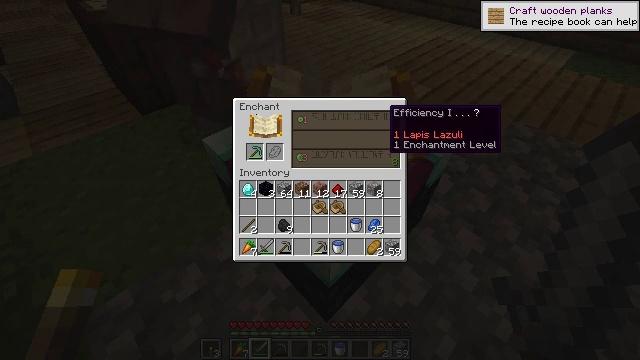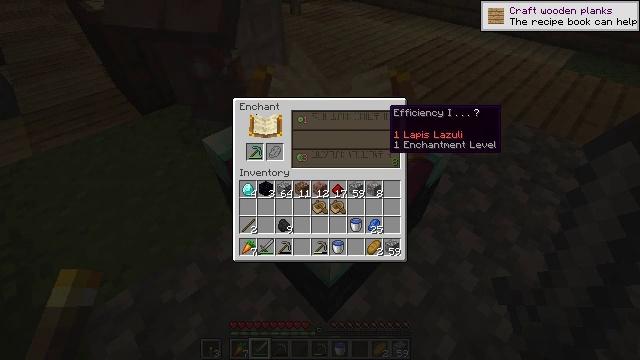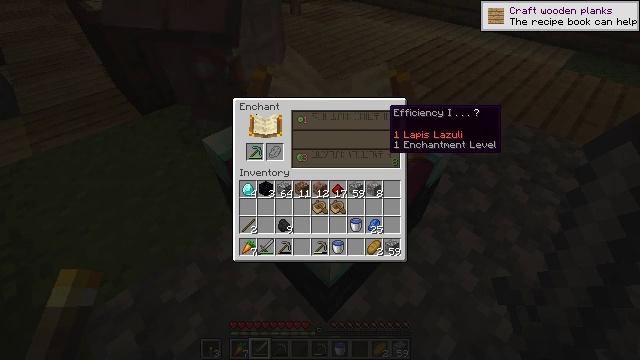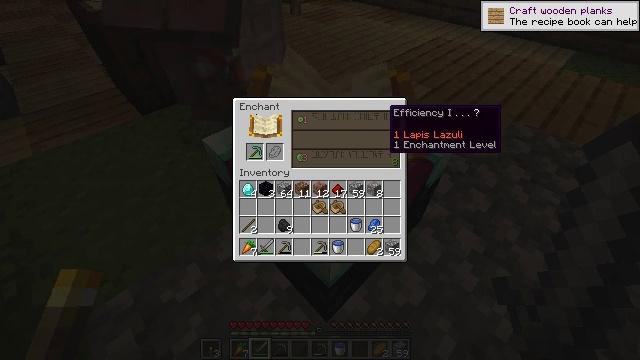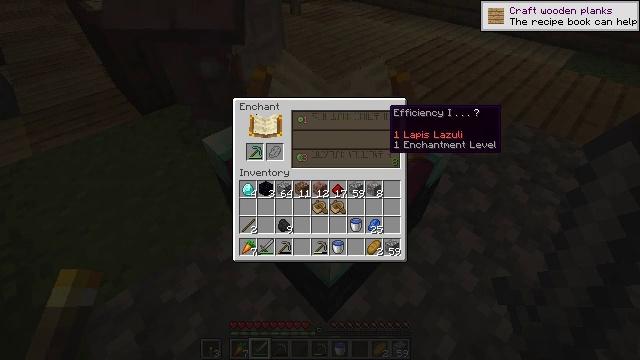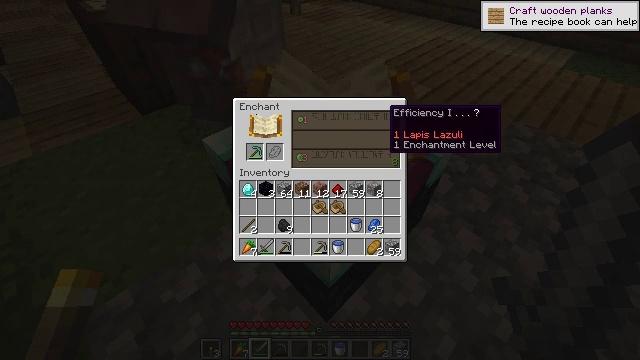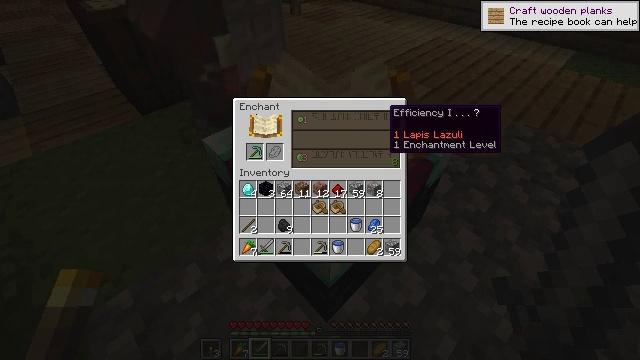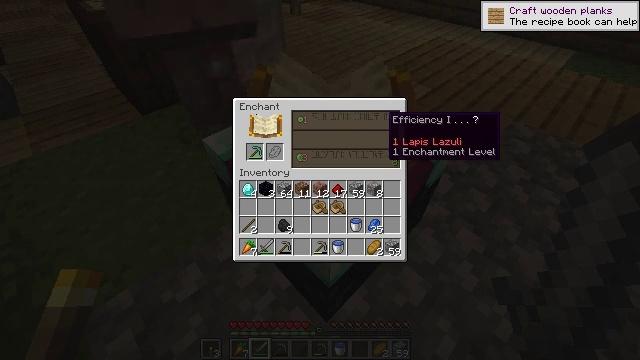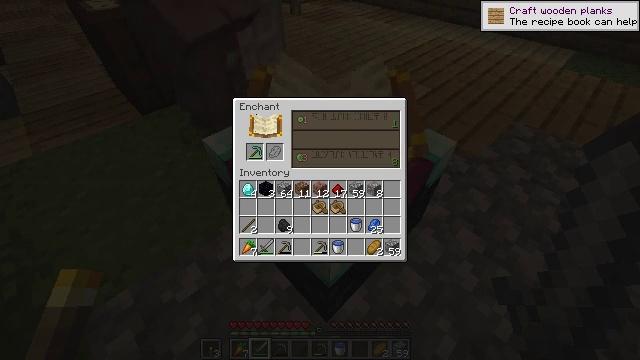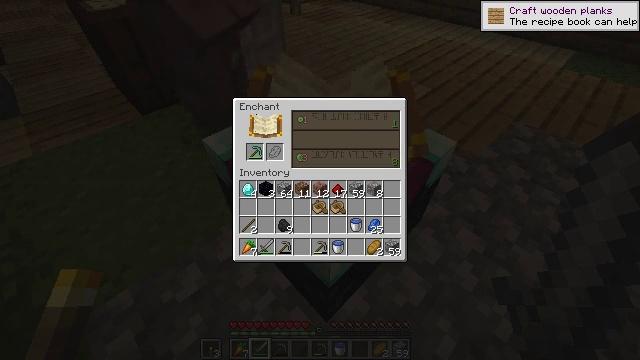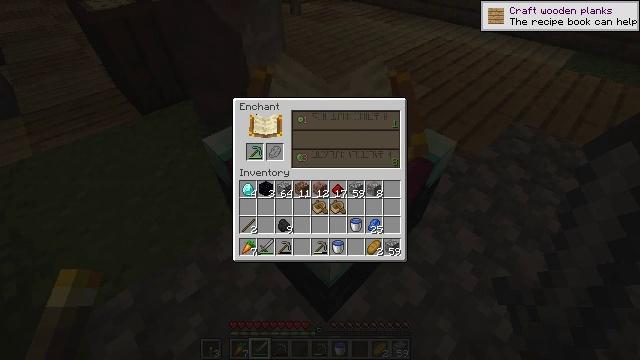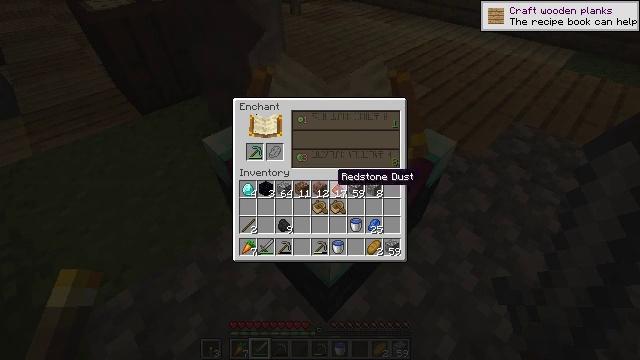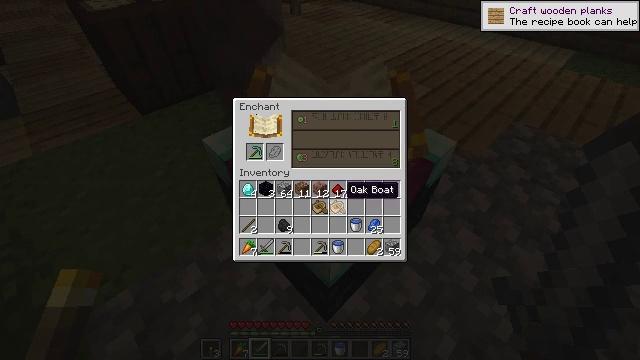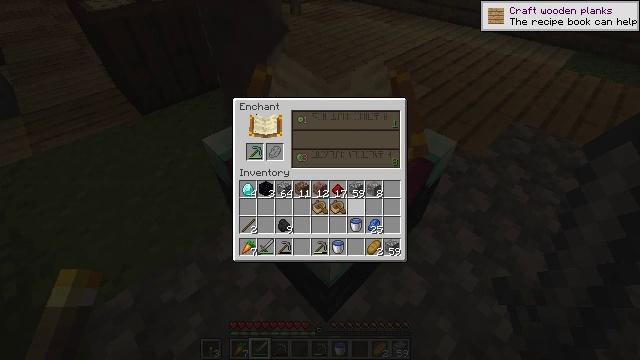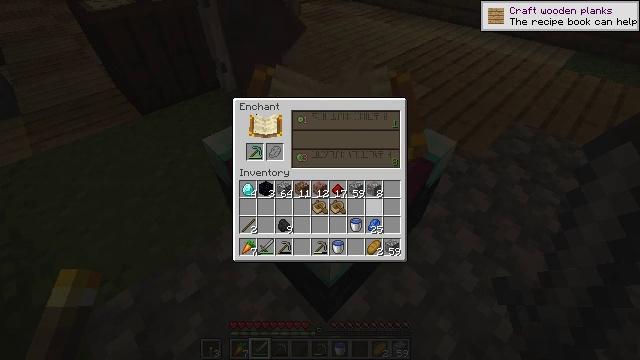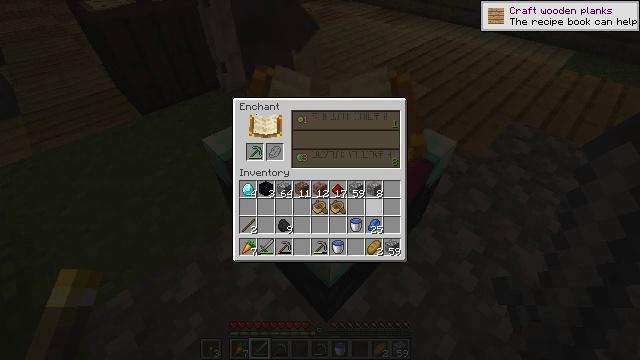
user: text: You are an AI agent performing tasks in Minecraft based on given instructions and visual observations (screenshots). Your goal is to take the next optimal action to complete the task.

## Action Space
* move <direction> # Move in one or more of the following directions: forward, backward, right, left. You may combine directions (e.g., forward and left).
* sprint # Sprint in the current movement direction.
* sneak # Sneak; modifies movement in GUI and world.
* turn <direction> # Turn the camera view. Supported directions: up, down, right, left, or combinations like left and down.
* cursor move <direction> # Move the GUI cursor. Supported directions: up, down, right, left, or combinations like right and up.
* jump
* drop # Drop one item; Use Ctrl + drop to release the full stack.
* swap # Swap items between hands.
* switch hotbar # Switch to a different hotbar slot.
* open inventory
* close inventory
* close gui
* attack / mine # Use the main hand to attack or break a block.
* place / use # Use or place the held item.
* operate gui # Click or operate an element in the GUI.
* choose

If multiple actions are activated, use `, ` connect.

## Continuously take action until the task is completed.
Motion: motion action
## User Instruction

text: Drop a bread.
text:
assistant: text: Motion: no_op
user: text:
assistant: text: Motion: no_op
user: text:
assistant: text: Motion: no_op
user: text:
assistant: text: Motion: no_op
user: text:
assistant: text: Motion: no_op
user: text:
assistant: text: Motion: no_op
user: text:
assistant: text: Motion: no_op
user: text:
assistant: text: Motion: cursor move left and down
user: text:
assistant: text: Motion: cursor move left and down
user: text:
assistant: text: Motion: no_op
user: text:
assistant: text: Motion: cursor move down
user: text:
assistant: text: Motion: cursor move right and down
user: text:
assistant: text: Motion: cursor move right and down
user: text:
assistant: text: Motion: cursor move right and down
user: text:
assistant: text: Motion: no_op
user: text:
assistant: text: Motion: no_op
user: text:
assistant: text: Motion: no_op
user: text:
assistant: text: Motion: no_op
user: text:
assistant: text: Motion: no_op
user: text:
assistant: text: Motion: no_op
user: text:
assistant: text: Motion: no_op
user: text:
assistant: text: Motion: no_op
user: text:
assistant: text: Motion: no_op
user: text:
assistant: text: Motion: no_op
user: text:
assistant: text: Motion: operate gui
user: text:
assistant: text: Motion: operate gui
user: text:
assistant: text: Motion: operate gui
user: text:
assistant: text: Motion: cursor move left and up
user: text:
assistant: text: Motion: cursor move left and up
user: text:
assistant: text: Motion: cursor move left and up